Question: I implemented a plot using androidplot. Here are some snippets:
'''
<com.androidplot.xy.XYPlot
android:id="@+id/plot"
android:layout_width="fill_parent"
android:layout_height="fill_parent"
android:layout_marginBottom="5px"
android:layout_marginLeft="5px"
android:layout_marginRight="5px"
android:layout_marginTop="10px"
title="Dynamic Plot" />
'''
'''
private XYPlot plot;
// DynamicSerie implements XYSerie
private DynamicSerie XSerie, YSerie;
...
// this thread is just for redrawing
private class PlotTimerTask extends TimerTask {
@Override
public void run() {
try{
plot.postRedraw();
}catch(InterruptedException e){
e.printStackTrace();
}
}
}
...
// most if this init looks just like in Androidplot.com tutorial
'''
<URL>
'''
plot = (XYPlot) findViewById(R.id.plot);
XSerie = new DynamicSerie(DataSeries.X_VEC, "X Axis Acc");
YSerie = new DynamicSerie(DataSeries.Y_VEC, "Y Axis Acc");
LineAndPointFormatter f1 = new LineAndPointFormatter(Color.rgb(0, 0, 200), null, Color.rgb(0, 0, 80));
f1.getFillPaint().setAlpha(220);
plot.addSeries(XSerie, f1);
plot.addSeries(YSerie, new LineAndPointFormatter(Color.rgb(0, 0, 0), null, Color.rgb(0, 80, 0)));
plot.setGridPadding(5, 0, 5, 0);
...
@Override
protected void onPause() {
timerTask.cancel();
timer.purge();
super.onPause();
}
@Override
protected void onResume() {
timerTask = new PlotTimerTask();
timer.schedule(timerTask, 0, Constants.PLOT_REFRESH_RATE);
super.onResume();
}
'''
And this is what I get in the end:

I tried manipulating 'XYPlot''s and 'LineAndPointFormatter''s options (both in java code and xml) - colors, fills, paints - everything I could think of. And the resulting plot was blue like this. If you look close enough you will see that behind it there is a properly formatted plot - with axes, legend, data series, etc. But I do not know how to get rid of this blue overlay!
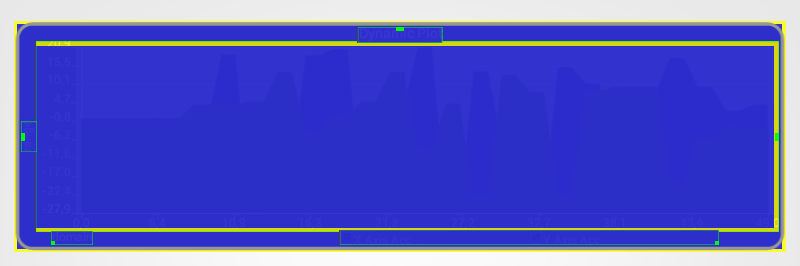
Answer: 'plot.disableAllMarkup()'. That's it.